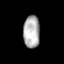
Tissue: lung
Cell type: Epithelial cells
Senescence score: 0.2147
Nuclear area (px): 522
Mean DAPI intensity: 178.015